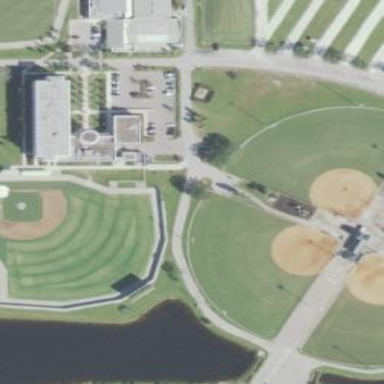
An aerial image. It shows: Baseball pitch for leisure land.